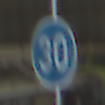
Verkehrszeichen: VorgeschriebeneMindestgeschwindigkeit
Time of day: Midday
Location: Indoor (Urban)
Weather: NotSpecified
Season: NotSpecified
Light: Natural